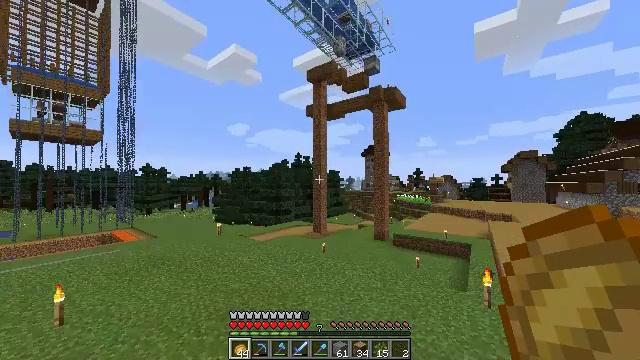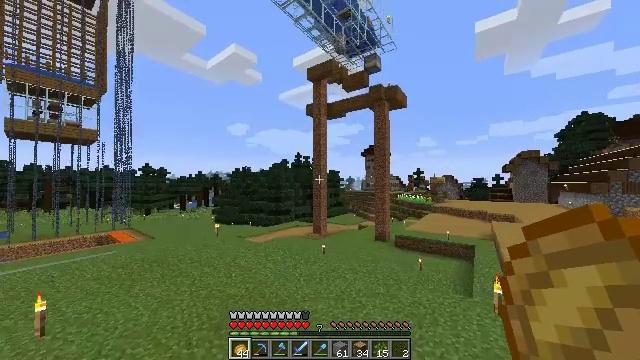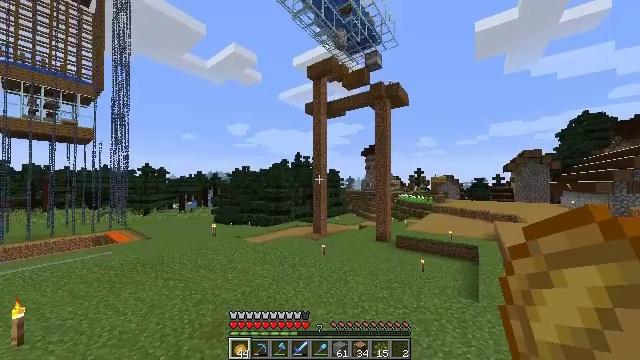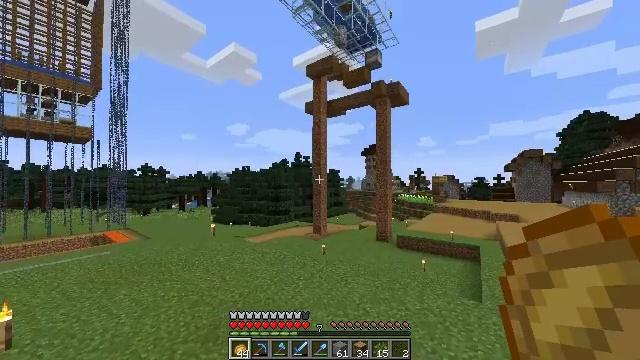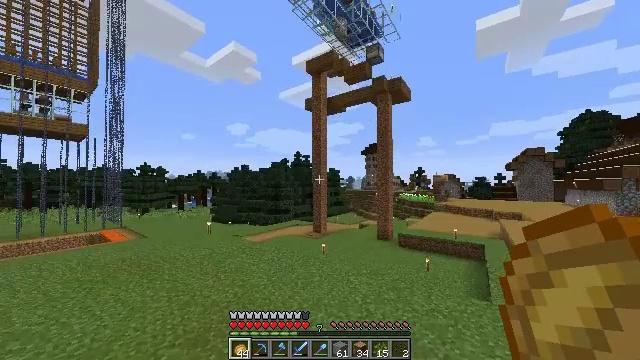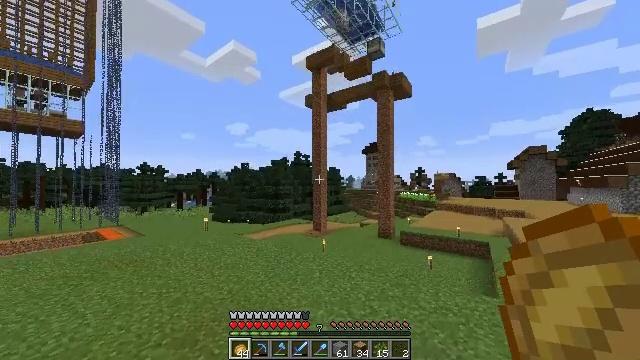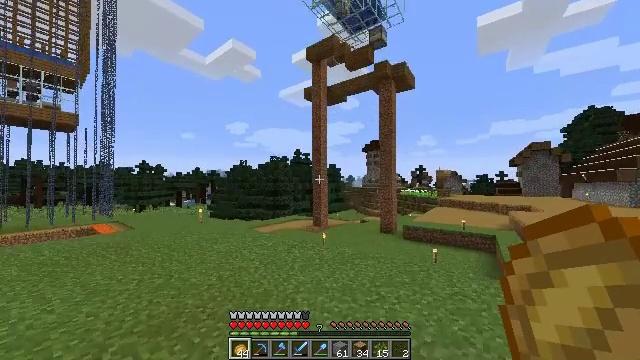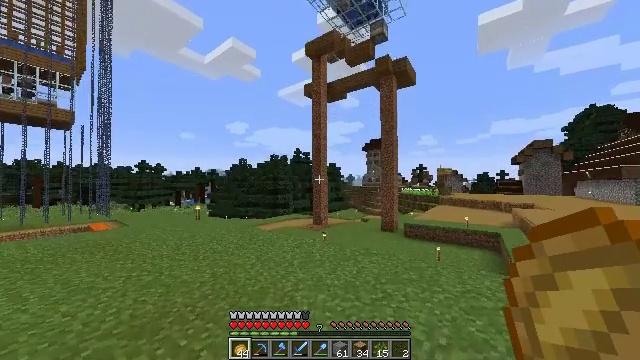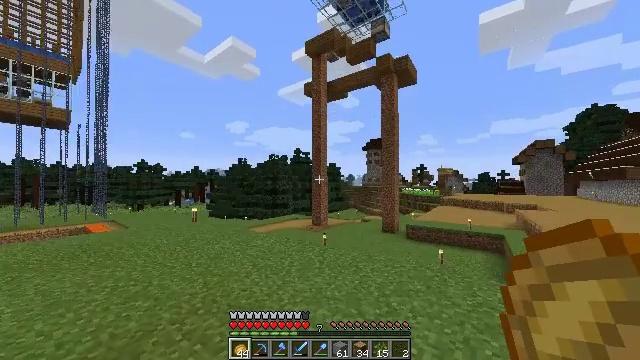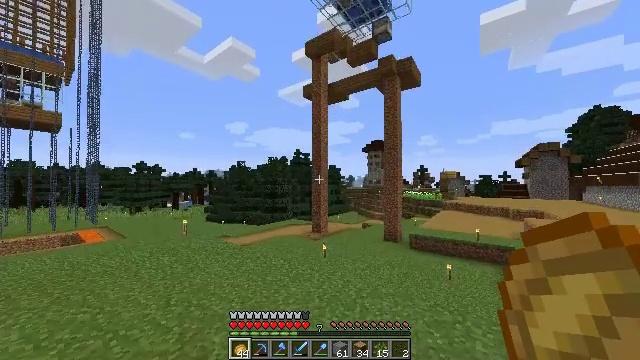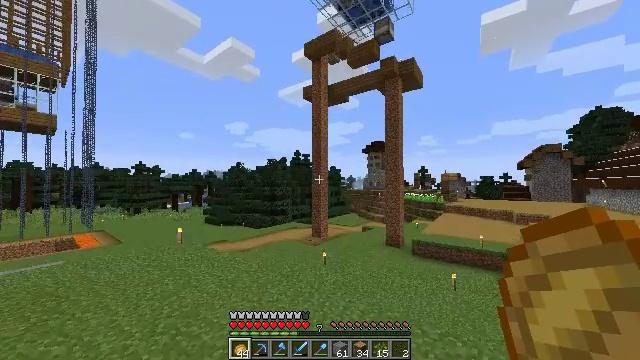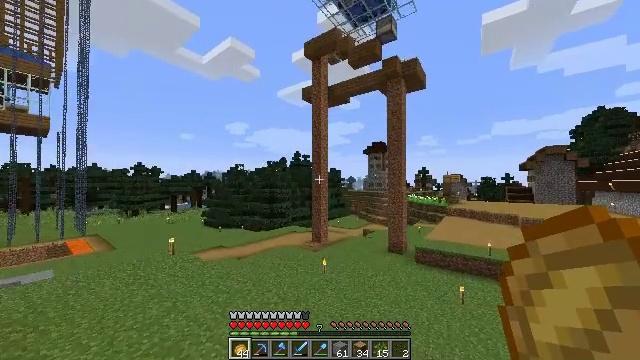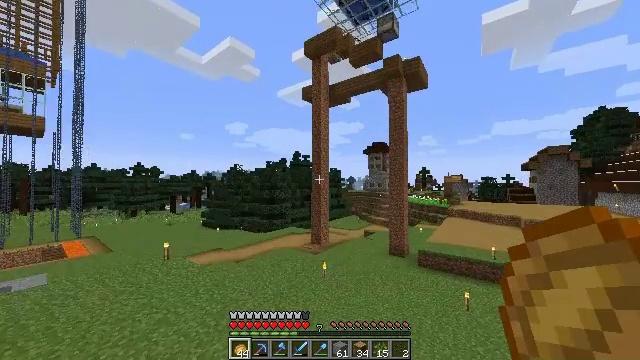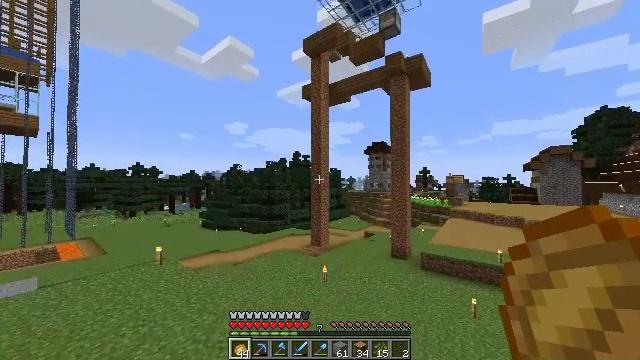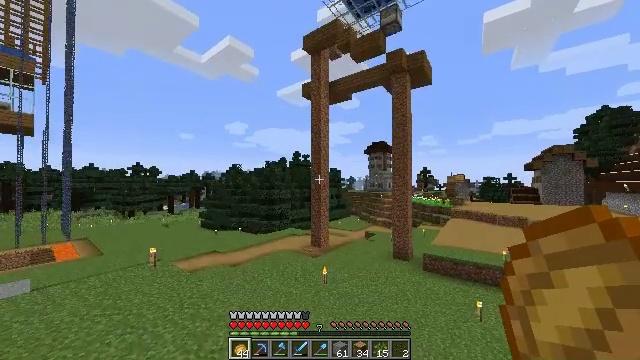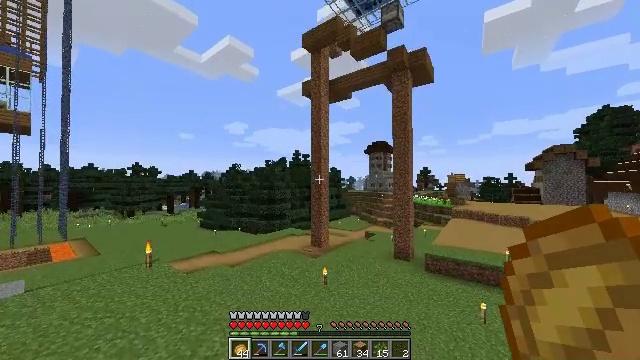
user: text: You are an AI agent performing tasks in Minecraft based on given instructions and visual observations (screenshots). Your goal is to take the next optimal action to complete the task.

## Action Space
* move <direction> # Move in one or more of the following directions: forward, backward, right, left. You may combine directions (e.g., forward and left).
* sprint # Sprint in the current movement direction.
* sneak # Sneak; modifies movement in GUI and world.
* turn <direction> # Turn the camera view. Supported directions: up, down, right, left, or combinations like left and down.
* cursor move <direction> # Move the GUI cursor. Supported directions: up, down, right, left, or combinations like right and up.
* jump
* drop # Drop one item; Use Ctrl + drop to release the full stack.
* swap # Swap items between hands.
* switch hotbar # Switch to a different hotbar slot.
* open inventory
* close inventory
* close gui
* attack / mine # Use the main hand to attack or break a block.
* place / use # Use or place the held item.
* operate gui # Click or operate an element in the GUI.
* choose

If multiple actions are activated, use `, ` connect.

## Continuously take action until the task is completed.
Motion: motion action
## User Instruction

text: Mine the brewing stand from your base.
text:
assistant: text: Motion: move forward, sprint, jump
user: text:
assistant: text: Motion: move forward, sprint, jump
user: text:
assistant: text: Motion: move forward, jump
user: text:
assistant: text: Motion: move forward, jump
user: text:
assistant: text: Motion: move forward, sprint, jump
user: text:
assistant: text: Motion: move forward, sprint, jump
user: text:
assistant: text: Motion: move forward, sprint, jump
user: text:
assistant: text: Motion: move forward, sprint, jump
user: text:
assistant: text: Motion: move forward, jump
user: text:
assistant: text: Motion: move forward, jump
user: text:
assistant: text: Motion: move forward, jump
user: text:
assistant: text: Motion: move forward, jump
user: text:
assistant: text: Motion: move forward, sprint, jump
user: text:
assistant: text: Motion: move forward, sprint, jump
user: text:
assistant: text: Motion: move forward, sprint, jump
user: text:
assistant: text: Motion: move forward, jump
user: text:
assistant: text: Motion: move forward, jump
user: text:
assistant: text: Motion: move forward, jump
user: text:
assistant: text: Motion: move forward, jump
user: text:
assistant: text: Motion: move forward, jump
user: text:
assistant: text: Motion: move forward, sprint, jump
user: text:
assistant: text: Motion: move forward, sprint, jump
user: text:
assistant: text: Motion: move forward, sprint, turn right and down, jump
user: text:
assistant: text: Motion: move forward, sprint, turn right and down, jump
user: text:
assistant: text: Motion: move forward, turn right and down, jump
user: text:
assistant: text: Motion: move forward, jump
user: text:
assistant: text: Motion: move forward, jump
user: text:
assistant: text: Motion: move forward, turn right, jump
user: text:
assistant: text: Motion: move forward, turn right, jump
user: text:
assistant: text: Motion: move forward, jump